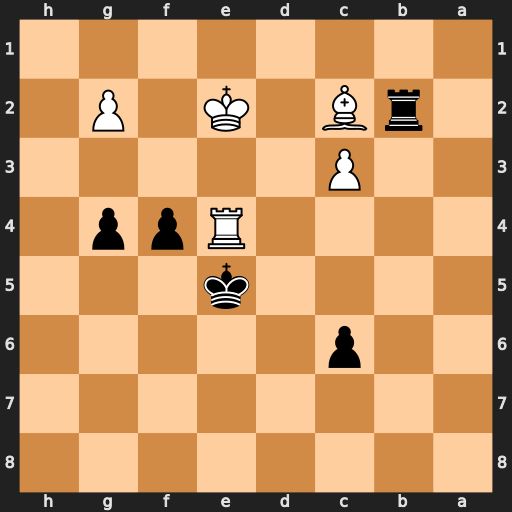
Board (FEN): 8/8/2p5/4k3/4Rpp1/2P5/1rB1K1P1/8
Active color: b
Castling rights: -
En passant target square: -
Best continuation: Kf5 Kf1 Rxc2